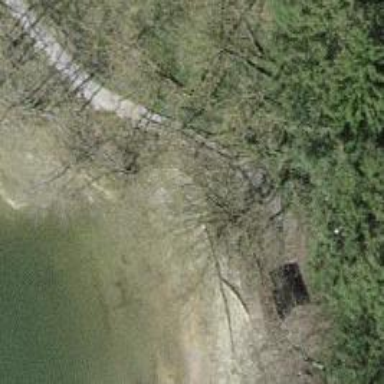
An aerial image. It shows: Path on the ground.